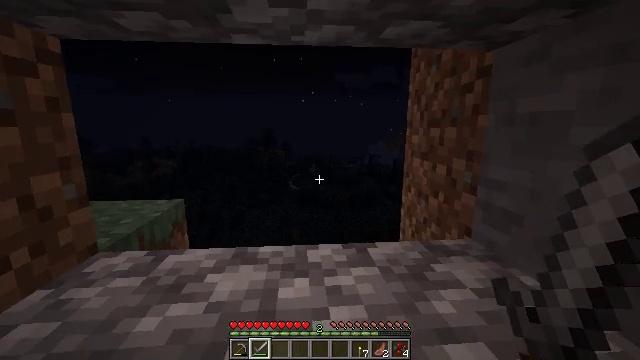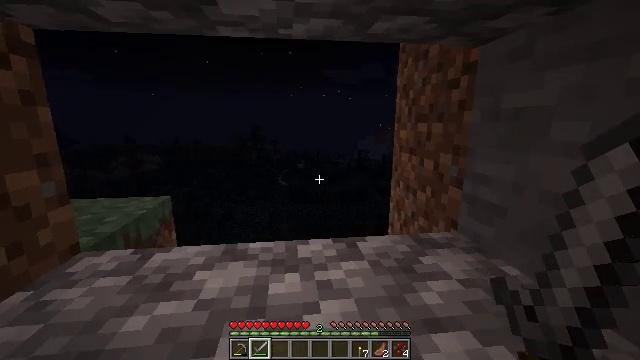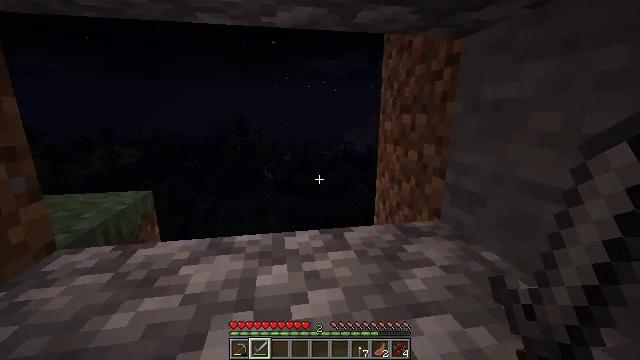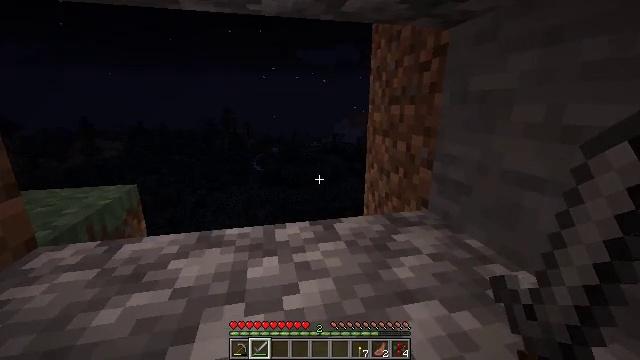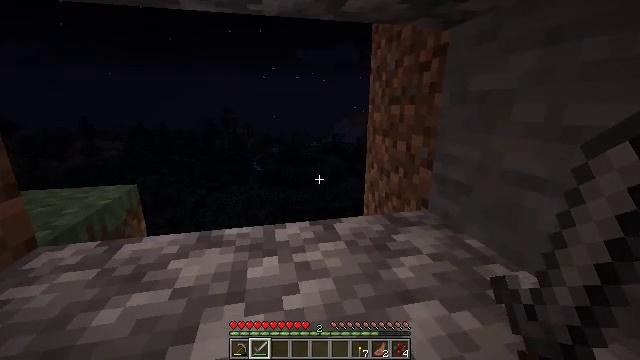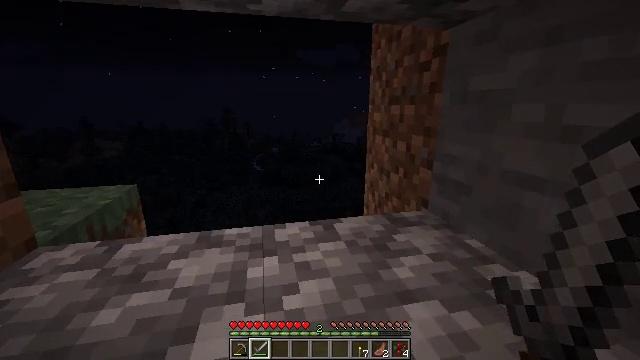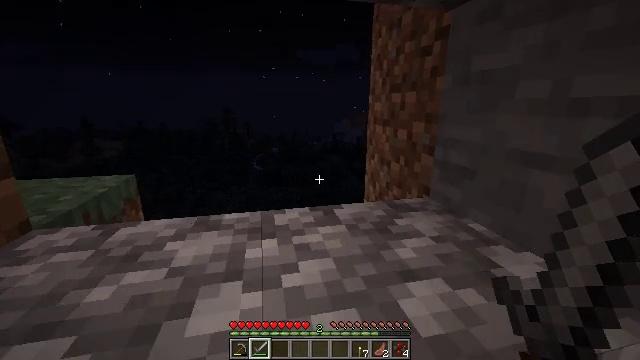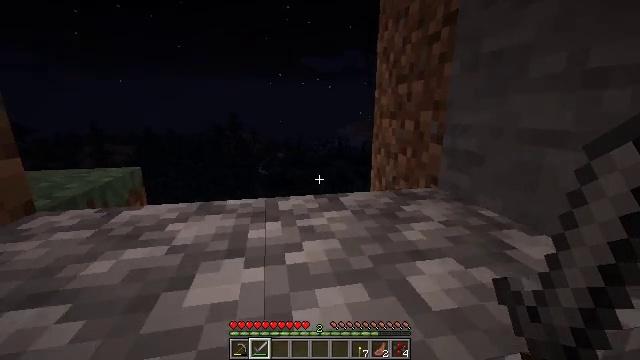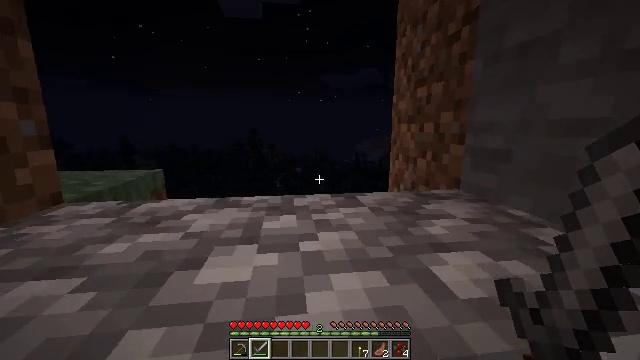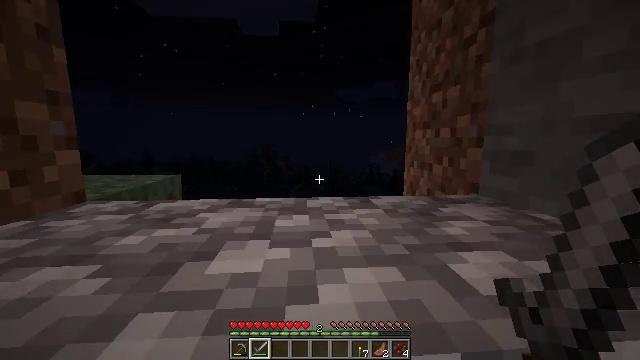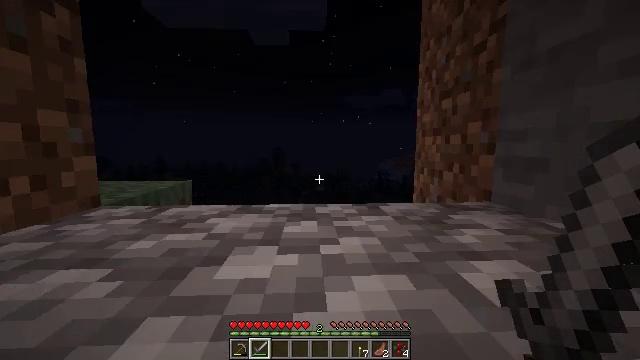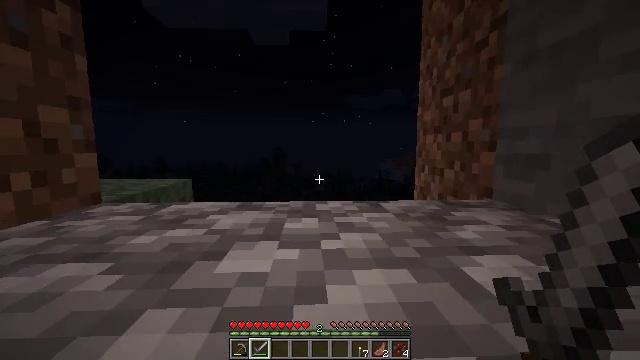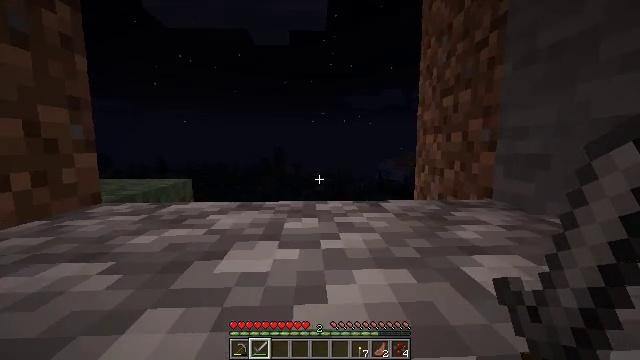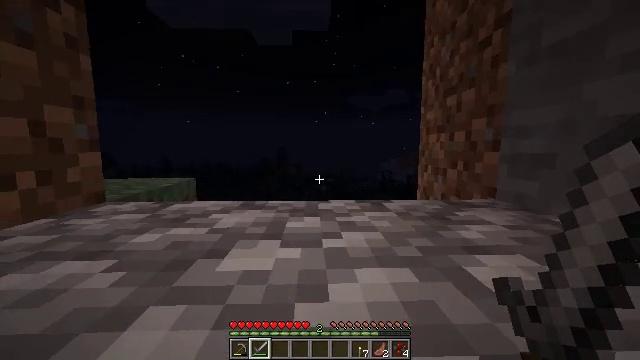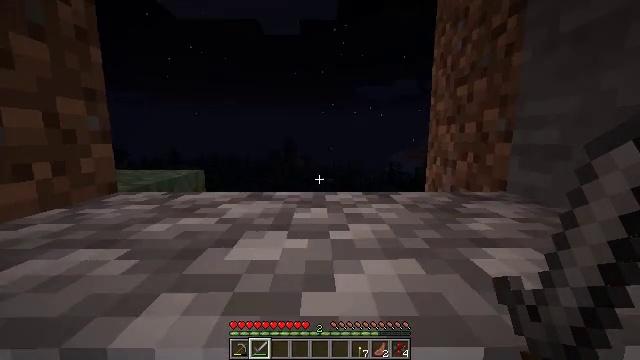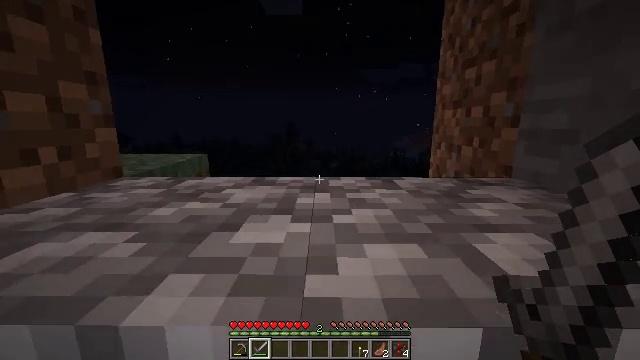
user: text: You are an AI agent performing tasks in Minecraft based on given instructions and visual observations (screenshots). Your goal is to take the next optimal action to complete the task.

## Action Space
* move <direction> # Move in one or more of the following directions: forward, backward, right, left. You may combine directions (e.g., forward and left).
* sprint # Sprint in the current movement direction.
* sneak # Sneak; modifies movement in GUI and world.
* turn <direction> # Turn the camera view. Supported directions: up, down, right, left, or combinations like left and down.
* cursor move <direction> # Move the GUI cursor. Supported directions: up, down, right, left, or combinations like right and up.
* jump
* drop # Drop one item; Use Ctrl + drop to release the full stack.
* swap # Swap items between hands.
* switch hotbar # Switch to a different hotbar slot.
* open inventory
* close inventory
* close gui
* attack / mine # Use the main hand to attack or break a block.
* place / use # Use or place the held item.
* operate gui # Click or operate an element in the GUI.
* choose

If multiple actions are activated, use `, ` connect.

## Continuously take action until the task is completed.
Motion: motion action
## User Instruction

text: Craft three cobblestone slab from six cobblestone.
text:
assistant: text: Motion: turn right and down
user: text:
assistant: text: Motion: turn right and down
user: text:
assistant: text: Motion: turn right and down
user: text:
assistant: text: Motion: no_op
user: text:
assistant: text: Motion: sneak
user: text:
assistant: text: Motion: sneak
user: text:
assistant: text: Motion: sneak, turn left and up
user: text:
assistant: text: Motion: sneak, turn left and up
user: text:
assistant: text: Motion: sneak, turn left and up
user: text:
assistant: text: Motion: sneak, turn left and up
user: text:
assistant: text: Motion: sneak
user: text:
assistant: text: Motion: move forward, sneak
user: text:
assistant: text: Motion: move forward, sneak
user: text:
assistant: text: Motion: move forward, sneak, turn left and down
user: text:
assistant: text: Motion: move forward, sneak, turn down
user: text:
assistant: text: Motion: move forward, sneak, turn down, jump
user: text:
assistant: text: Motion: move forward, sneak, turn right and down, jump
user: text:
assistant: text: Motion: move forward, sneak, turn right and down, jump
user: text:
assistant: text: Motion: move forward, sneak, turn right and down, jump
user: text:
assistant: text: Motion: move forward, sneak, turn down
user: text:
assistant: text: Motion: move forward, sneak
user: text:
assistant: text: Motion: move forward, sneak
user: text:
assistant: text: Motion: move forward, sneak
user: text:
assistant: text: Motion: move forward, sneak
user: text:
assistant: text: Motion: move forward, sneak
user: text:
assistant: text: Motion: move forward, sneak
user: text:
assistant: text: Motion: sneak
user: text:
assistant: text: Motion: sneak, turn right and up
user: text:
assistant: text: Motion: sneak, turn right and up
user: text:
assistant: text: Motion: sneak, turn up